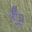
Label: 8